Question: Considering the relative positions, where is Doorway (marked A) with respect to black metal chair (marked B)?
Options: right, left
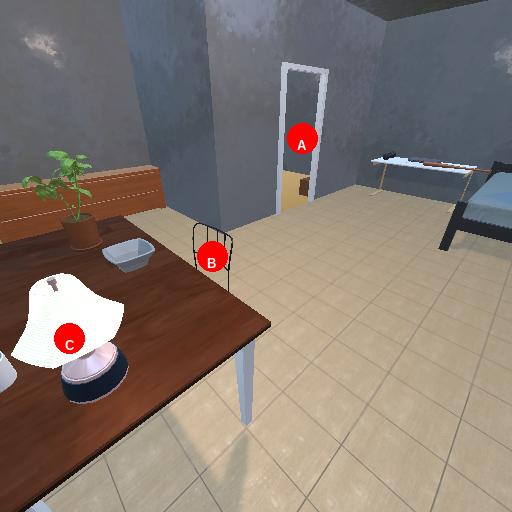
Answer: right